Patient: sex F, age 63
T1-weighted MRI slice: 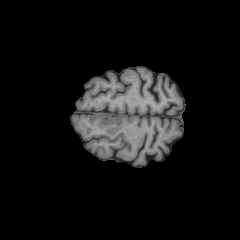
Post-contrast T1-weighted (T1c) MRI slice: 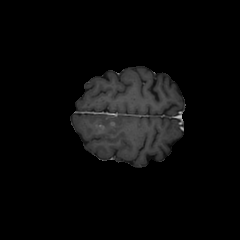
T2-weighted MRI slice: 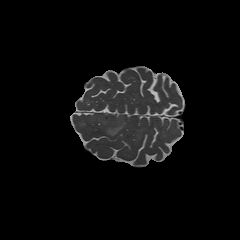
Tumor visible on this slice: yes
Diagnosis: Glioblastoma, IDH-wildtype
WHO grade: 4